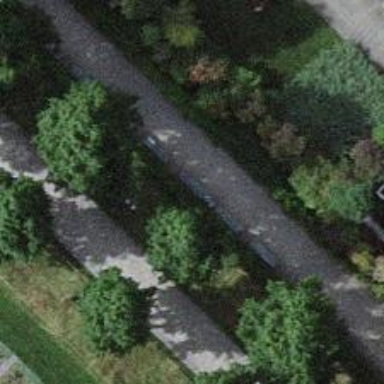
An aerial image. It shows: Bench for seating.